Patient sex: F
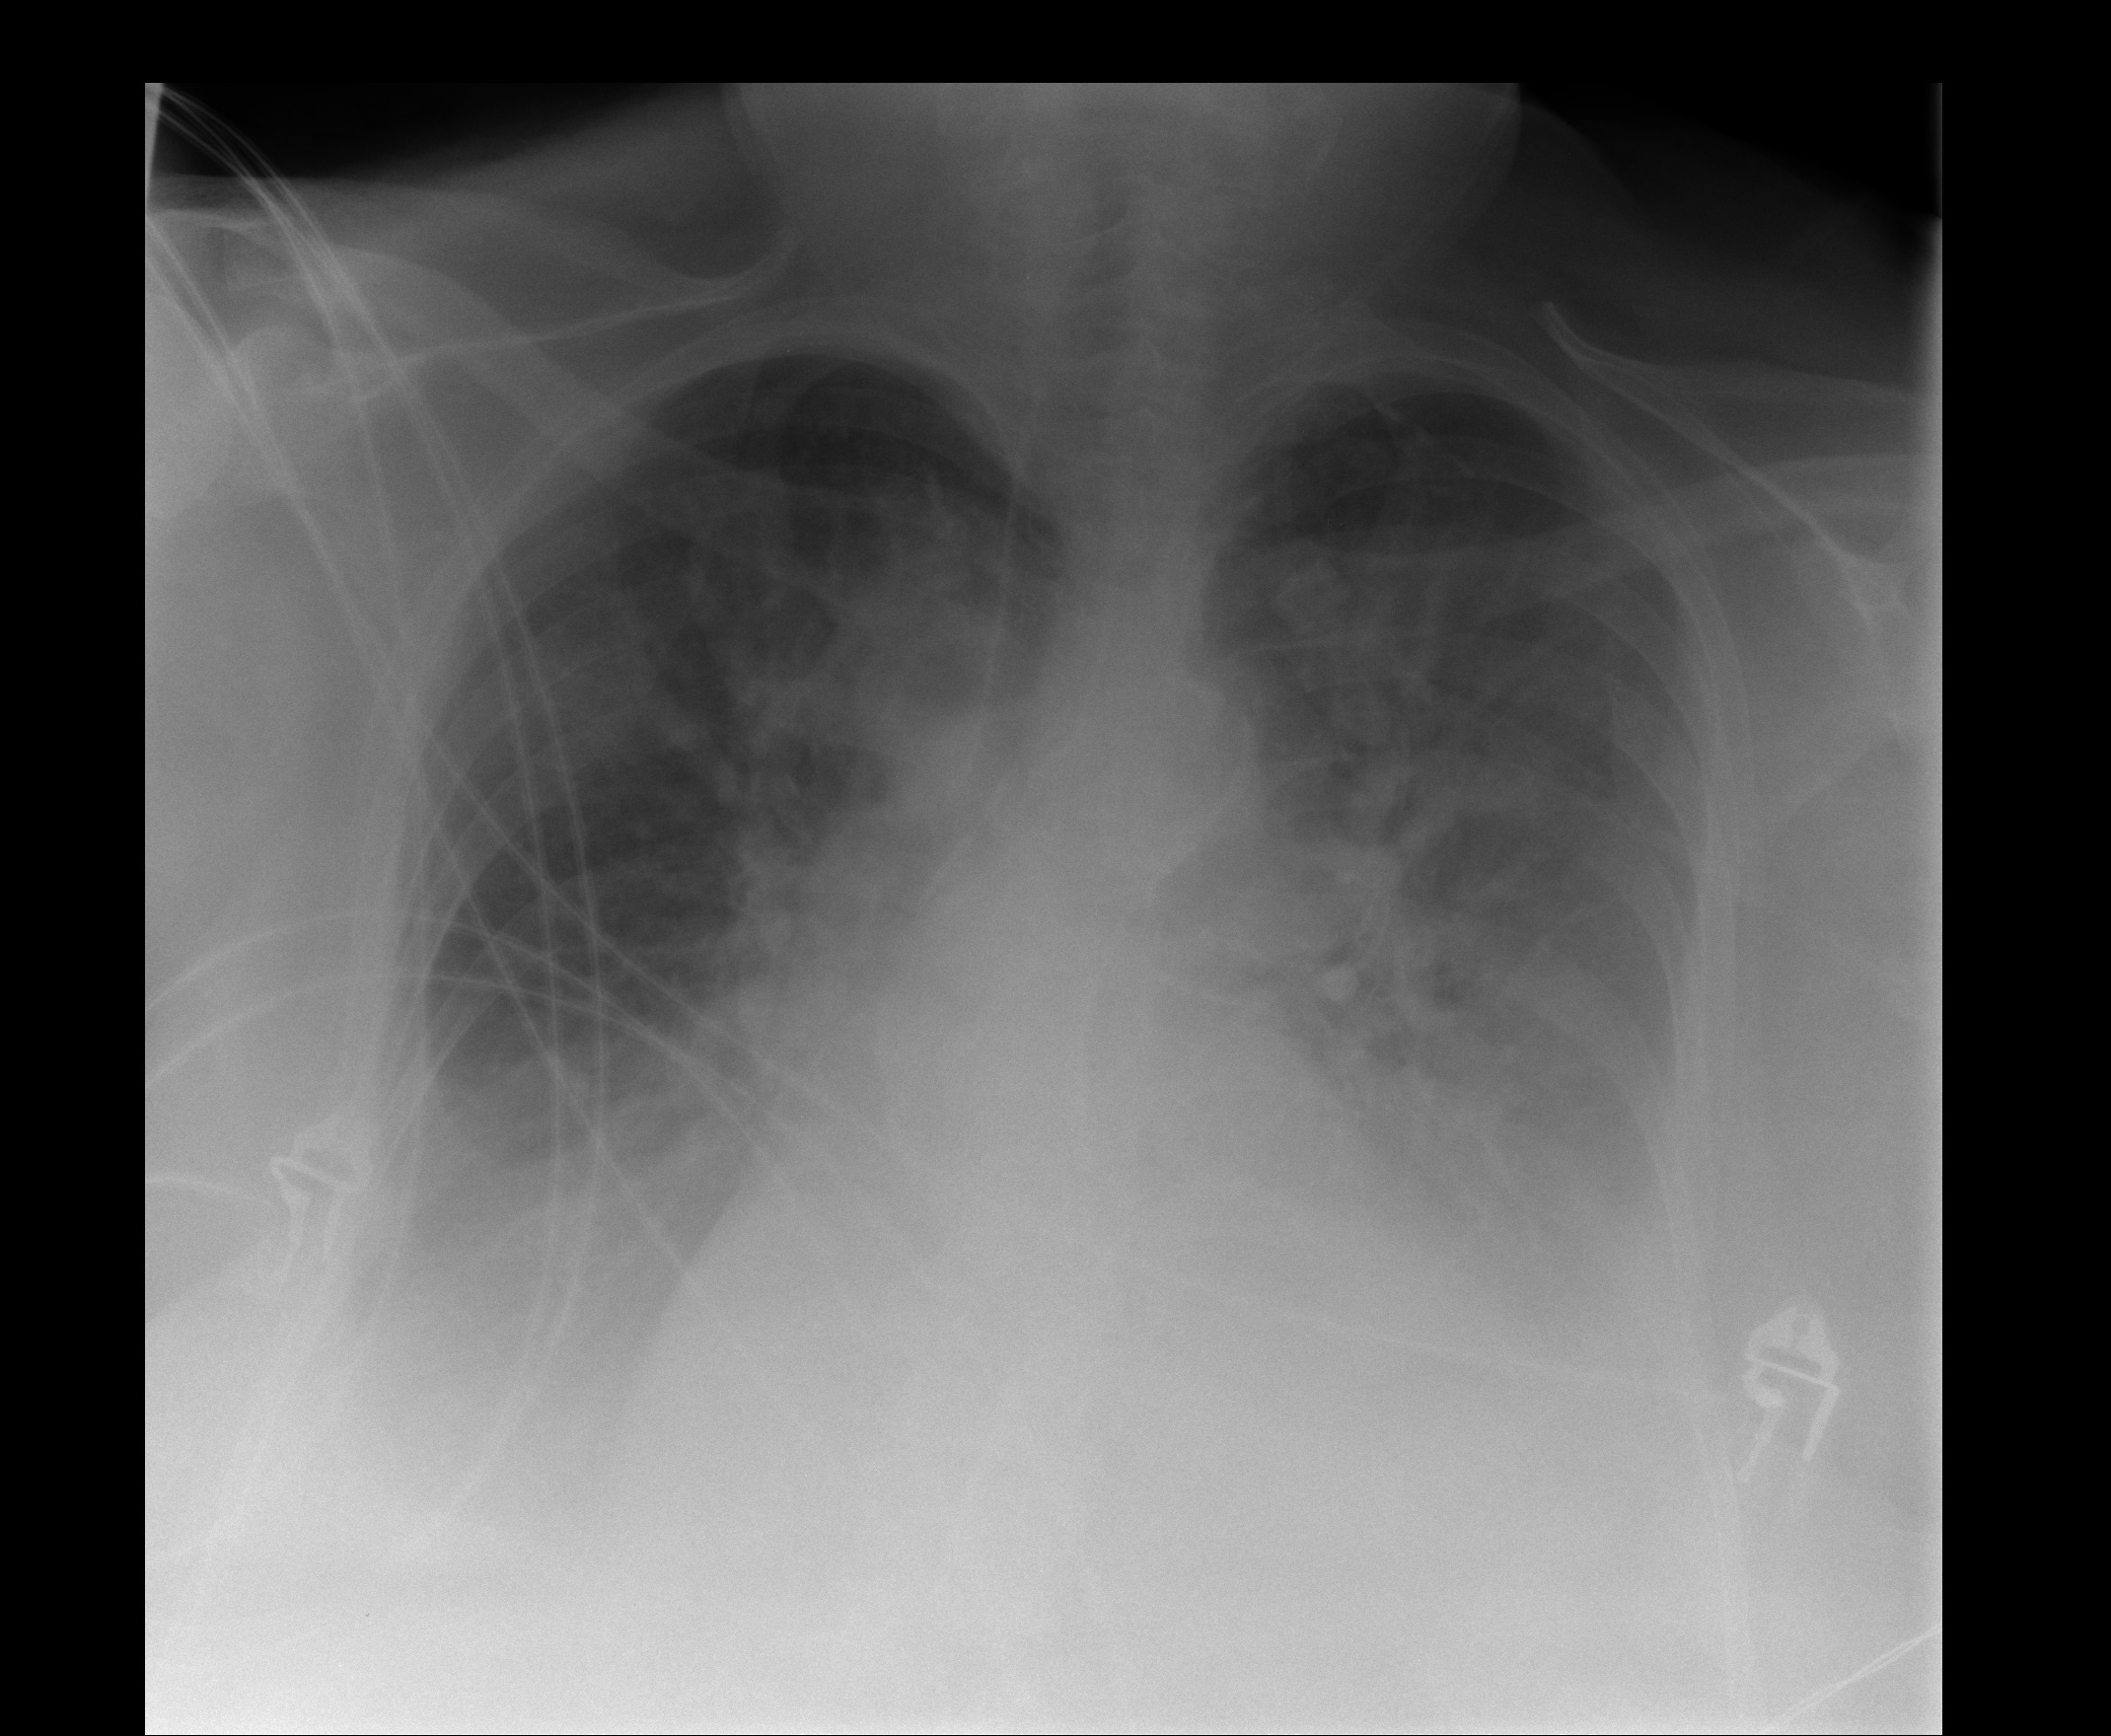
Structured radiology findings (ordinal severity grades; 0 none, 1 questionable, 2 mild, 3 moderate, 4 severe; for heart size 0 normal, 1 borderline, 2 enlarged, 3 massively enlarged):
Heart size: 2
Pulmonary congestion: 2
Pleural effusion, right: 3
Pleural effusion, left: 3
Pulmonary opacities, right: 1
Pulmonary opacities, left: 1
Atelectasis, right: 2
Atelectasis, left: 2